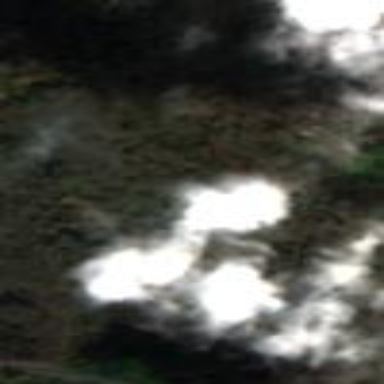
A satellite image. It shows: Deciduous forest dominated by broadleaved trees.